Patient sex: M
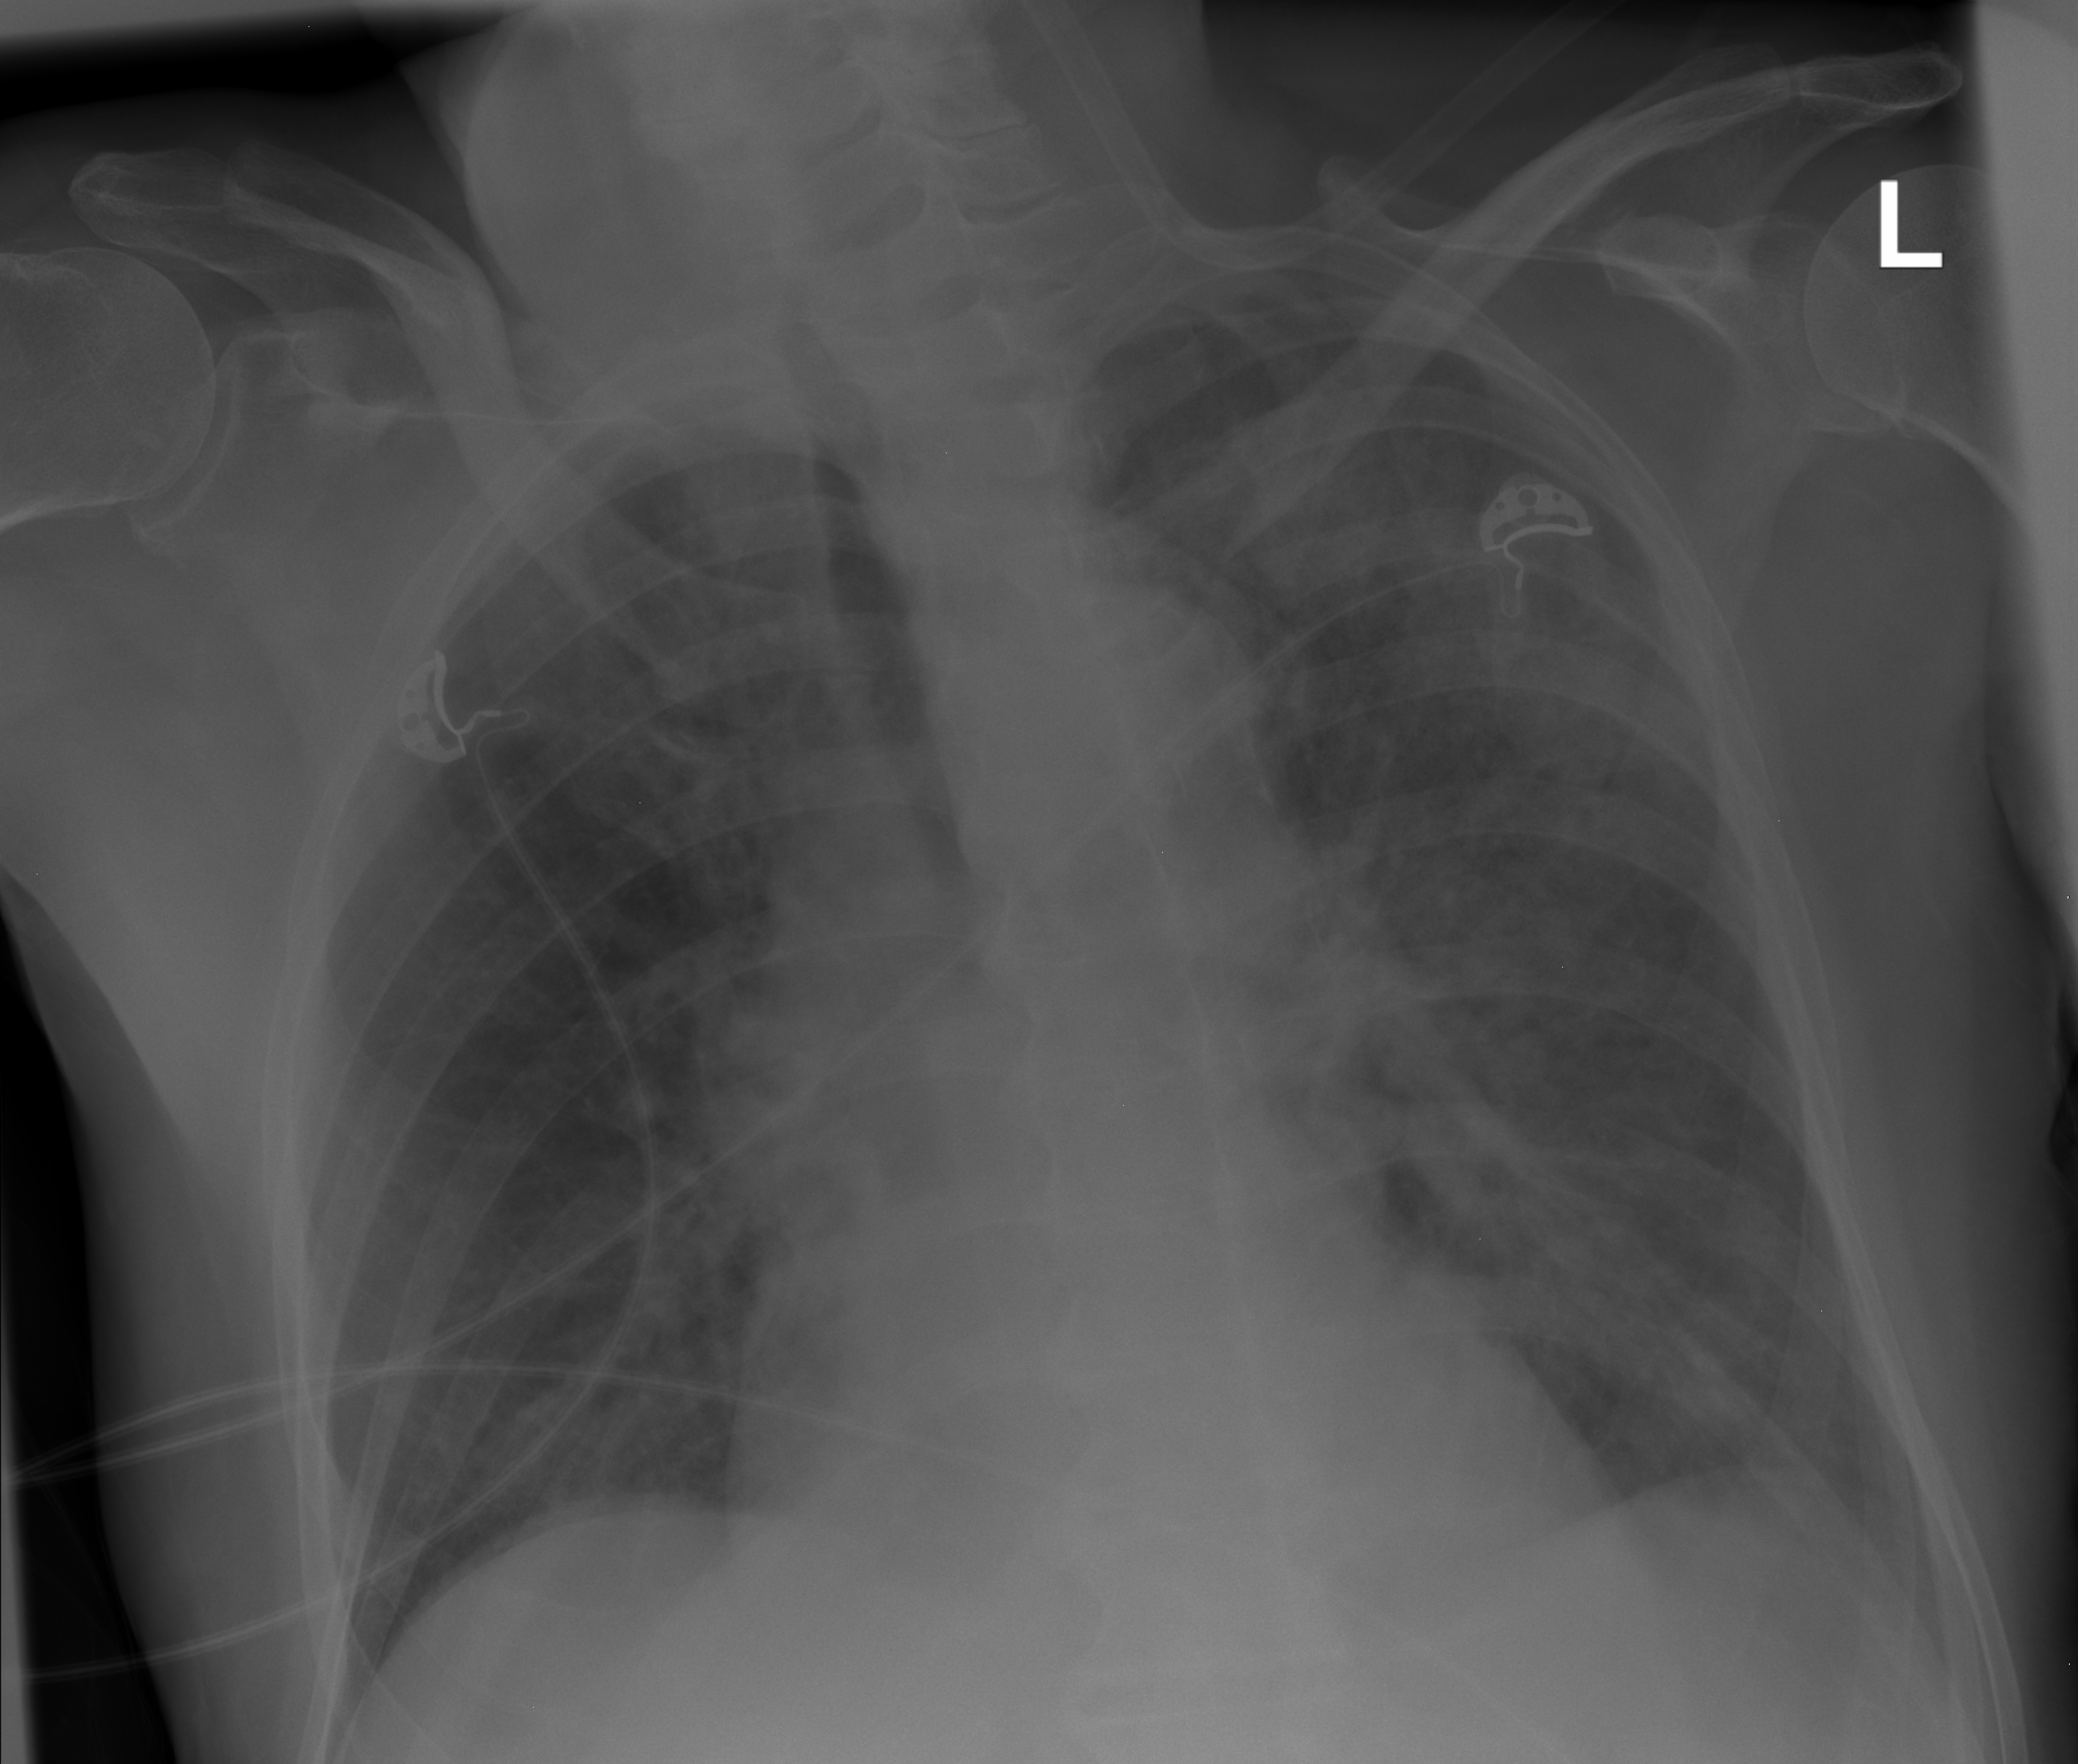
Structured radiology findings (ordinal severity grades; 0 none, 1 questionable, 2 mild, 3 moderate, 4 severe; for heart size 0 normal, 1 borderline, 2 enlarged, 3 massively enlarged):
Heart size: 2
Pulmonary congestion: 2
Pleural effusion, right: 0
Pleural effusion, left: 1
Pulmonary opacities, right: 2
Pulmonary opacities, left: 2
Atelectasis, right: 0
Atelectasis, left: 0